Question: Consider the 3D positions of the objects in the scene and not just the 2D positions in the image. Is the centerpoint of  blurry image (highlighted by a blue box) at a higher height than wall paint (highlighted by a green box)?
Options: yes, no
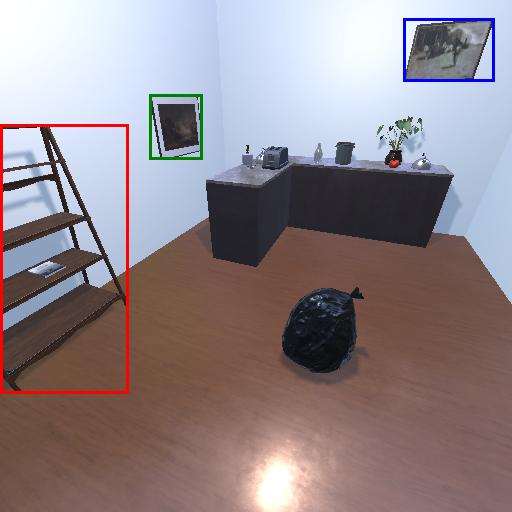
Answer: yes